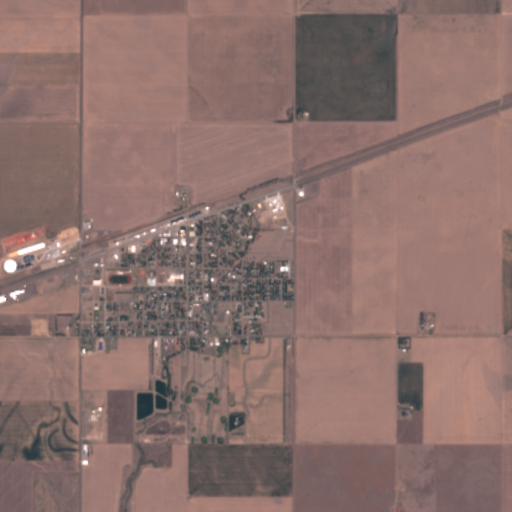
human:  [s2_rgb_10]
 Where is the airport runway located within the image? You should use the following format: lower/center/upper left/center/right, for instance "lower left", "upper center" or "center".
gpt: The airport runway is located in the lower center of the image.
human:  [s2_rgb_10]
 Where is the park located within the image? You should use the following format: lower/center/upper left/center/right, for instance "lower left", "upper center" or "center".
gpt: The park is located in the center left of the image.
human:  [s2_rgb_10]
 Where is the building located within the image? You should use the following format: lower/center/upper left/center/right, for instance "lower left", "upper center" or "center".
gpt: The building is located in the center of the image.
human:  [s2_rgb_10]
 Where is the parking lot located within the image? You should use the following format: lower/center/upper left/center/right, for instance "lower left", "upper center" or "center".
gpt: There is no parking lot in the image.